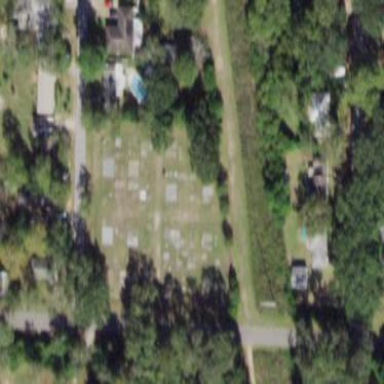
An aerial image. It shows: Cemetery.